Field crop: tomato
Growth stage: 1
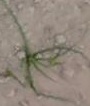
Species: cyperus